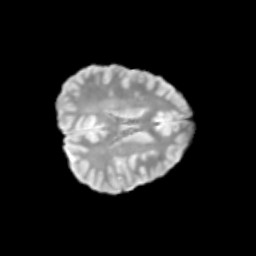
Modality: T2w
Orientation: axial
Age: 12
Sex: female
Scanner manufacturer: siemens
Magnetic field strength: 3 T
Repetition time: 3.8 s
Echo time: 0.07 s